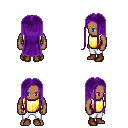
a pixel art fantasy rpg character, male body template, human, dark skin, gold chest armor, white pants, purple extra-long hairstyle, brown shoes, four views (front, back, left, right), 2x2 character sprite sheet, small pixel art, hard edges, no anti-aliasing